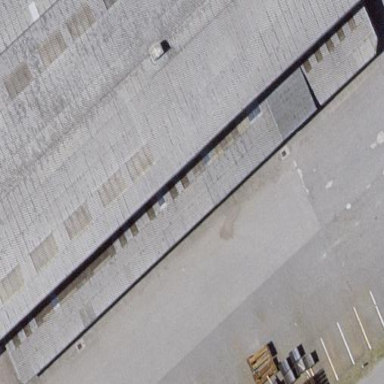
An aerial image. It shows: View of roof of building.